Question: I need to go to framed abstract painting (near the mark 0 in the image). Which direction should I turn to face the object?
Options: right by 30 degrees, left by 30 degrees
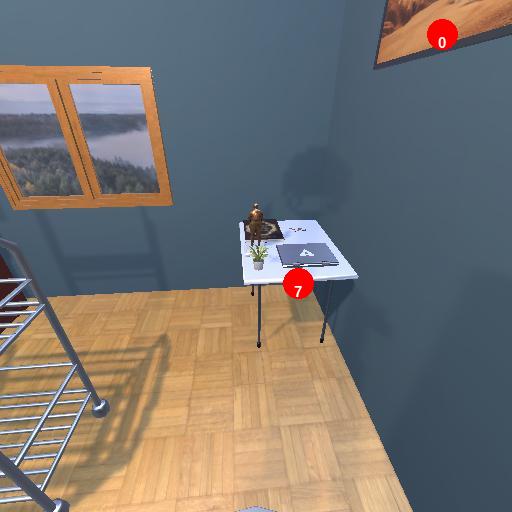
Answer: right by 30 degrees